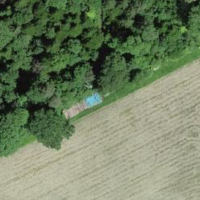
EUNIS habitat code: 52
Species observed at this site:
Mercurialis perennis